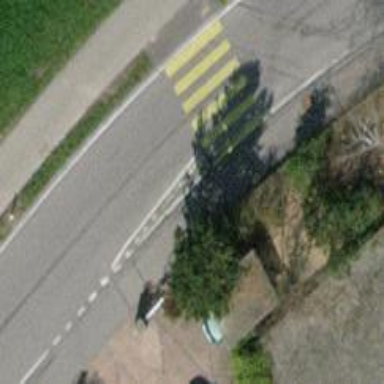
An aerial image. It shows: Asphalt road with chicane for traffic calming.